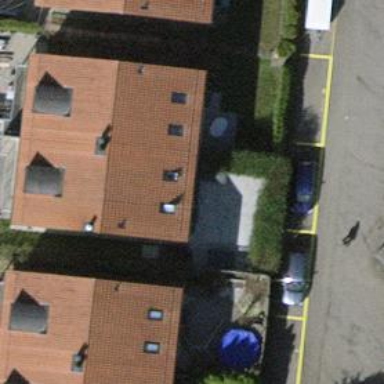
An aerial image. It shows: Terrace building.